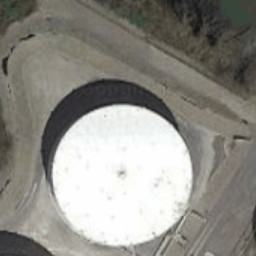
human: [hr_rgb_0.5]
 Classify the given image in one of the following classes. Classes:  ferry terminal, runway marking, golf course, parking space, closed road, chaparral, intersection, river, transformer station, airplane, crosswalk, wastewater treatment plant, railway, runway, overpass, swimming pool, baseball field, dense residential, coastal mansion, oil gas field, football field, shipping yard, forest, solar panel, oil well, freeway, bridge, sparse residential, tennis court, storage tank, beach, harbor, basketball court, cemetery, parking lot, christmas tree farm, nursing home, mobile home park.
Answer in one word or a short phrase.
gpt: storage tank